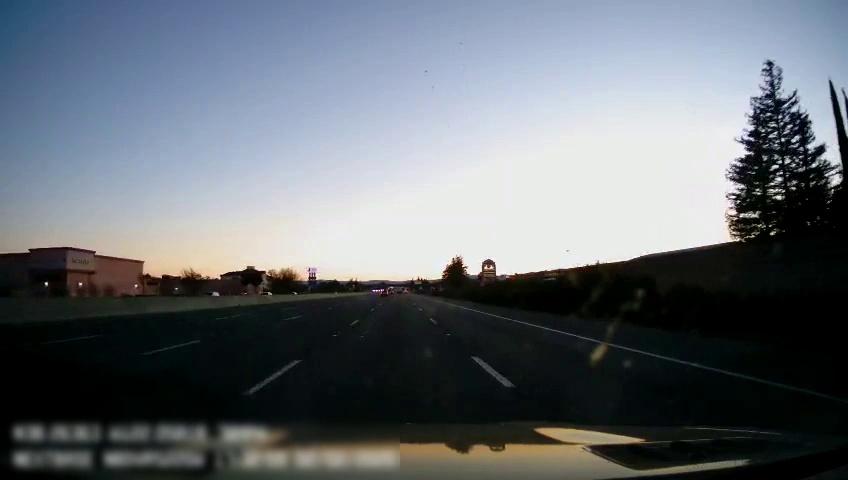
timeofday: Day
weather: Sunny
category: Drivable Space
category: Vehicles | SUV
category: Vehicles | Car
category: Lanes | Current Lane
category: Lanes | Alternate Lane
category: Lanes | Alternate Lane
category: Lanes | Current Lane
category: Lanes | Alternate Lane